Question: I am trying to configure the Firebase using 'FirebaseApp.configure()' but facing the following crash:
'''
*** Terminating app due to uncaught exception 'com.firebase.installations', reason: 'The default FirebaseApp instance must be configured before the defaultFirebaseApp instance can be initialized. One way to ensure that is to call '[FIRApp configure];' ('FirebaseApp.configure()' in Swift) in the App Delegate's 'application:didFinishLaunchingWithOptions:' ('application(_:didFinishLaunchingWithOptions:)' in Swift).'
*** First throw call stack:
(0x195b7180c 0x195899fa4 0x195a66f84 0x1081413dc 0x107c59bc0 0x107c59aec 0x10274daa0 0x10274d5c0 0x10274c8ec 0x10274c310 0x10274c25c 0x10244b52c 0x10244b434 0x10244b5c4 0x199bda698 0x102451ad4 0x195974360)
libc++abi.dylib: terminating with uncaught exception of type NSException
'''
I tried calling 'FirebaseApp.configure()' from inside 'didFinishLaunchingWithOptions' and inside the 'init' of 'AppDelegate' as well:
'''
override init() {
super.init()
// Setting up the firebase instance
setupFirebase()
}
private func setupFirebase() {
FirebaseApp.configure()
Messaging.messaging().delegate = self
}
'''
It's crashing at this point -

I am using 'import FirebaseCore' & 'import FirebaseMessaging' inside my 'AppDelegate'
The 'Podfile.lock' looks like this
'''
Firebase/Core (6.20.0):
- Firebase/CoreOnly
- FirebaseAnalytics (= 6.3.1)
- Firebase/CoreOnly (6.20.0):
- FirebaseCore (= 6.6.4)
- Firebase/Database (6.20.0):
- Firebase/CoreOnly
- FirebaseDatabase (~> 6.1.4)
- Firebase/Firestore (6.20.0):
- Firebase/CoreOnly
- FirebaseFirestore (~> 1.11.2)
- Firebase/Messaging (6.20.0):
- Firebase/CoreOnly
- FirebaseMessaging (~> 4.3.0)
- FirebaseAnalytics (6.3.1):
- FirebaseCore (~> 6.6)
- FirebaseInstallations (~> 1.1)
- GoogleAppMeasurement (= 6.3.1)
- GoogleUtilities/AppDelegateSwizzler (~> 6.0)
- GoogleUtilities/MethodSwizzler (~> 6.0)
- GoogleUtilities/Network (~> 6.0)
- "GoogleUtilities/NSData+zlib (~> 6.0)"
- nanopb (= 0.3.9011)
- FirebaseAnalyticsInterop (1.5.0)
- FirebaseAuthInterop (1.1.0)
- FirebaseCore (6.6.4):
- FirebaseCoreDiagnostics (~> 1.2)
- FirebaseCoreDiagnosticsInterop (~> 1.2)
- GoogleUtilities/Environment (~> 6.5)
- GoogleUtilities/Logger (~> 6.5)
- FirebaseCoreDiagnostics (1.2.2):
- FirebaseCoreDiagnosticsInterop (~> 1.2)
- GoogleDataTransportCCTSupport (~> 2.0)
- GoogleUtilities/Environment (~> 6.5)
- GoogleUtilities/Logger (~> 6.5)
- nanopb (~> 0.3.901)
- FirebaseCoreDiagnosticsInterop (1.2.0)
- FirebaseDatabase (6.1.4):
- FirebaseAuthInterop (~> 1.0)
- FirebaseCore (~> 6.0)
- leveldb-library (~> 1.22)
- FirebaseFirestore (1.11.2):
- abseil/algorithm (= 0.20190808)
- abseil/base (= 0.20190808)
- abseil/memory (= 0.20190808)
- abseil/meta (= 0.20190808)
- abseil/strings/strings (= 0.20190808)
- abseil/time (= 0.20190808)
- abseil/types (= 0.20190808)
- FirebaseAuthInterop (~> 1.0)
- FirebaseCore (~> 6.2)
- "gRPC-C++ (= 0.0.9)"
- leveldb-library (~> 1.22)
- nanopb (~> 0.3.901)
- FirebaseInstallations (1.1.0):
- FirebaseCore (~> 6.6)
- GoogleUtilities/UserDefaults (~> 6.5)
- PromisesObjC (~> 1.2)
- FirebaseInstanceID (4.3.2):
- FirebaseCore (~> 6.6)
- FirebaseInstallations (~> 1.0)
- GoogleUtilities/Environment (~> 6.5)
- GoogleUtilities/UserDefaults (~> 6.5)
- FirebaseMessaging (4.3.0):
- FirebaseAnalyticsInterop (~> 1.5)
- FirebaseCore (~> 6.6)
- FirebaseInstanceID (~> 4.3)
- GoogleUtilities/AppDelegateSwizzler (~> 6.5)
- GoogleUtilities/Environment (~> 6.5)
- GoogleUtilities/Reachability (~> 6.5)
- GoogleUtilities/UserDefaults (~> 6.5)
- Protobuf (>= 3.9.2, ~> 3.9)
'''
Here's what the stack trace looks like:
'''
thread #1, queue = 'com.apple.main-thread', stop reason = signal SIGABRT
frame #0: 0x0000000195969ec4 libsystem_kernel.dylib'__pthread_kill + 8
frame #1: 0x0000000195885774 libsystem_pthread.dylib'pthread_kill$VARIANT$mp + 112
frame #2: 0x00000001957d9844 libsystem_c.dylib'abort + 100
frame #3: 0x00000001959327d4 libc++abi.dylib'abort_message + 128
frame #4: 0x00000001959329c4 libc++abi.dylib'demangling_terminate_handler() + 296
frame #5: 0x000000019589a258 libobjc.A.dylib'_objc_terminate() + 124
frame #6: 0x000000019593f304 libc++abi.dylib'std::__terminate(void (*)()) + 16
frame #7: 0x000000019593ec58 libc++abi.dylib'__cxxabiv1::failed_throw(__cxxabiv1::__cxa_exception*) + 32
frame #8: 0x000000019593ec18 libc++abi.dylib'__cxa_throw + 124
frame #9: 0x000000019589a0d0 libobjc.A.dylib'objc_exception_throw + 356
frame #10: 0x0000000195a66f84 CoreFoundation'+[NSException raise:format:] + 108
* frame #11: 0x0000000107f993dc LocationTrackingFW'+<URL> at FIRInstallations.m:159:5
frame #12: 0x0000000107ab1bc0 LocationTrackingFW'+[FIRAnalytics updateFirebaseInstallationID] + 32
frame #13: 0x0000000107ab1aec LocationTrackingFW'+[FIRAnalytics startWithConfiguration:options:] + 564
frame #14: 0x00000001025cdac0 Field Service'-<URL> at FIRApp.m:364:9
frame #15: 0x00000001025cd5e0 Field Service'+<URL> at FIRApp.m:317:7
frame #16: 0x00000001025cc90c Field Service'+<URL> at FIRApp.m:202:5
frame #17: 0x00000001025cc330 Field Service'+<URL> at FIRApp.m:145:3
frame #18: 0x00000001025cc27c Field Service'+<URL> at FIRApp.m:131:3
frame #19: 0x00000001022cb54c Field Service'AppDelegate.setupFirebase(self=0x0000000109f08a00) at AppDelegate.swift:272:21
frame #20: 0x00000001022cb454 Field Service'AppDelegate.init() at AppDelegate.swift:42:9
frame #21: 0x00000001022cb5e4 Field Service'@objc AppDelegate.init() at <compiler-generated>:0
frame #22: 0x0000000199bda698 UIKitCore'UIApplicationMain + 1728
frame #23: 0x00000001022d1af4 Field Service'main at AppDelegate.swift:21:7
frame #24: 0x0000000195974360 libdyld.dylib'start + 4
'''
Been stuck on this for hours now. Can anyone please help me out
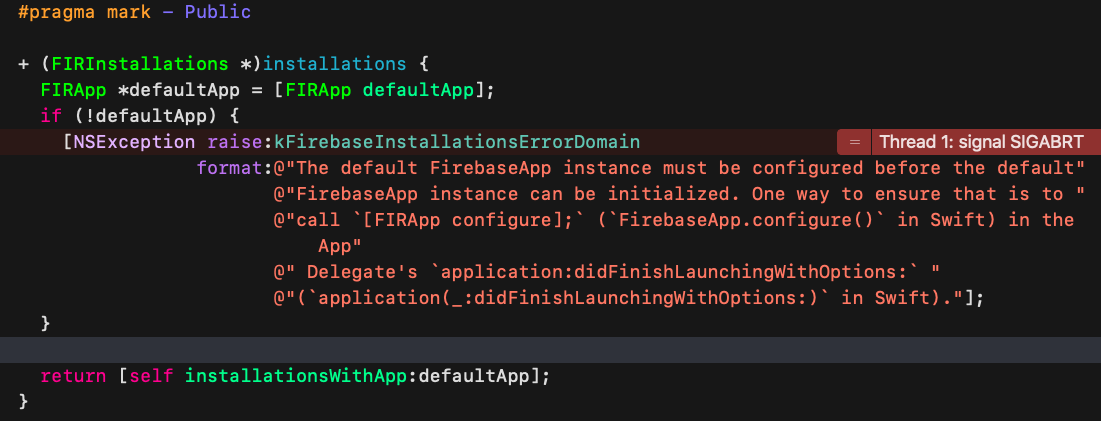
Answer: Firebase team member here. Most people who are running into this error have accidentally linked two copies of Firebase into their application, usually one in the app target and one in a dynamic framework dependency target. You can check if you have two copies of Firebase linked into your app by checking your runtime logs for duplicate class definition warnings. If you see warnings like
'''
objc[40943]: Class FIRApp is implemented in both
~/Library/Developer/Xcode/DerivedData/FrameworkTest-apqjxlyrxvkbhhafhaypsbdquref/Build/Products/Debug-iphonesimulator/DynamicFramework.framework/DynamicFramework
(0x10b2a87f8) and
~/Library/Developer/CoreSimulator/Devices/4821F959-24A6-4D78-A102-4C5703103D99/data/Containers/Bundle/Application/F017D210-113A-4DAF-9E17-BDE455E71E06/FrameworkTest.app/FrameworkTest
(0x10ad2d348). One of the two will be used. Which one is undefined.
'''
then that means you have two copies of Firebase in your app runtime. Previously this would not crash your app, but could lead to other undefined behavior like dropped Analytics events. We recently made a change in FirebaseInstallations that caused this to crash at launch. If you downgrade your Firebase version dependency, you will still have undefined behavior even if your app does not crash at launch.
Unfortunately, you'll either have to abandon the dynamic framework approach and link all dependencies directly into your app or you'll have to change your dynamic framework into a static one. In the future, we'll explore distributing Firebase as a dynamic dependency so that users can link it into dynamic frameworks without worry of duplicating class definitions at runtime.
See <URL> for more details.
Edit: You can now choose to link Firebase either statically or dynamically via CocoaPods. See this document for more details: <URL>